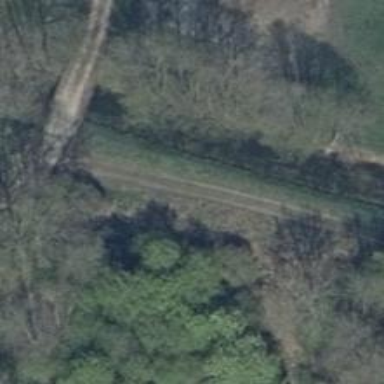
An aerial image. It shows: Grassy track road with grade 4 track type.